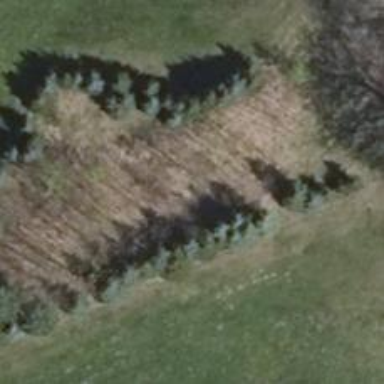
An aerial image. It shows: Deciduous broadleaved tree.